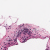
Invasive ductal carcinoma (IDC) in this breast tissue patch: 1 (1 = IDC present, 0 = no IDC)